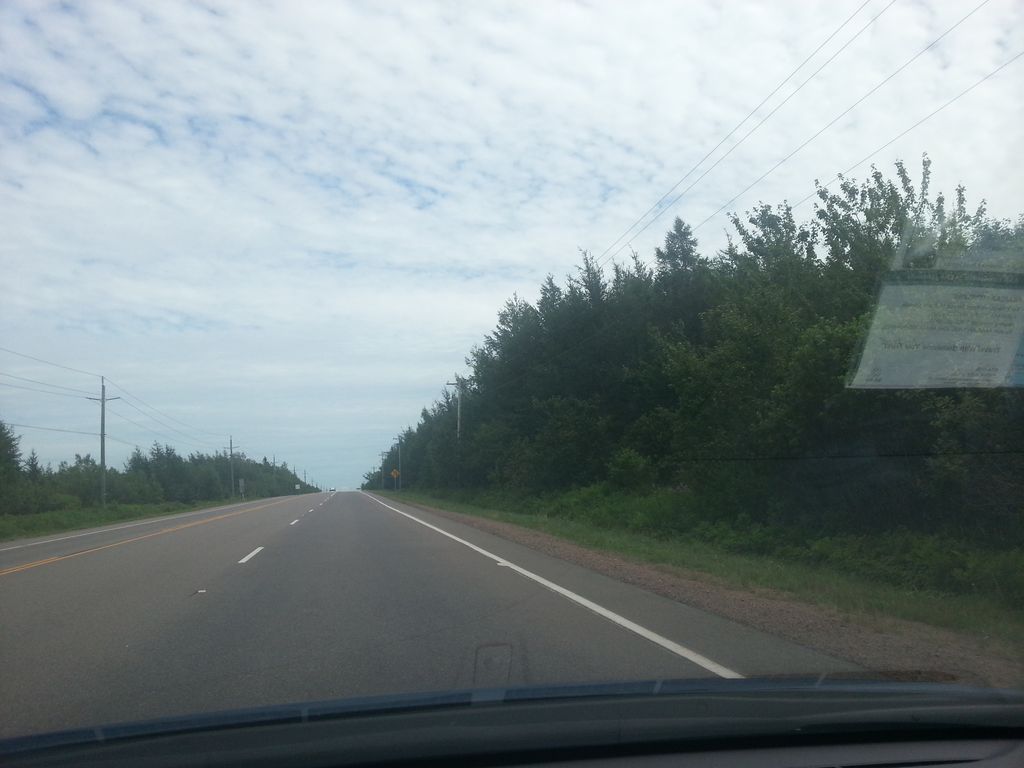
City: charlottetown